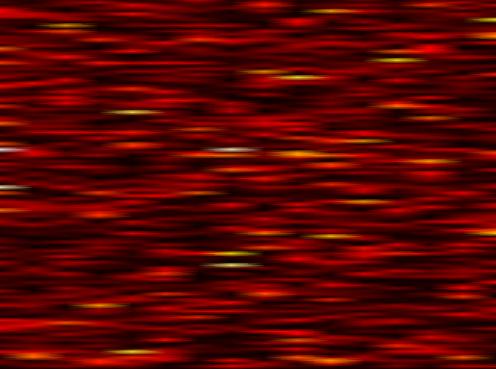
Label: UFMC